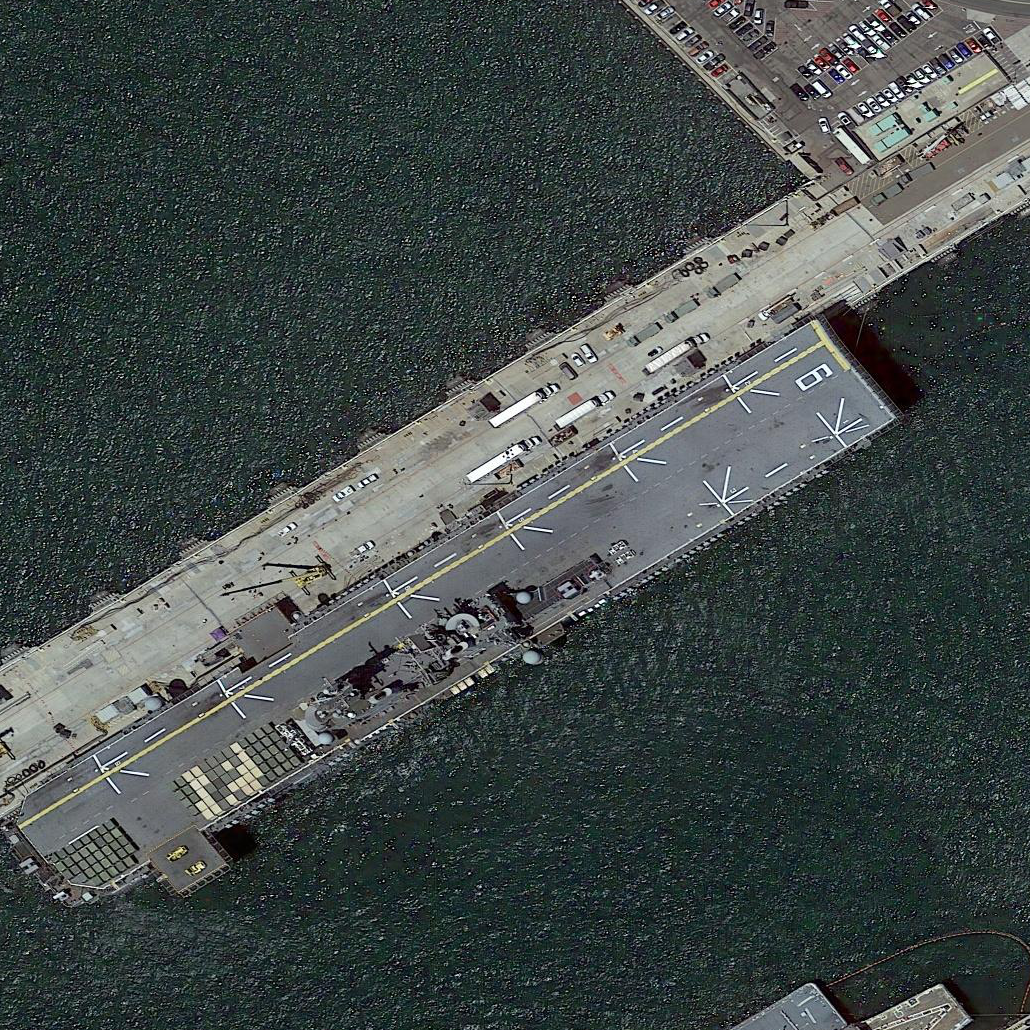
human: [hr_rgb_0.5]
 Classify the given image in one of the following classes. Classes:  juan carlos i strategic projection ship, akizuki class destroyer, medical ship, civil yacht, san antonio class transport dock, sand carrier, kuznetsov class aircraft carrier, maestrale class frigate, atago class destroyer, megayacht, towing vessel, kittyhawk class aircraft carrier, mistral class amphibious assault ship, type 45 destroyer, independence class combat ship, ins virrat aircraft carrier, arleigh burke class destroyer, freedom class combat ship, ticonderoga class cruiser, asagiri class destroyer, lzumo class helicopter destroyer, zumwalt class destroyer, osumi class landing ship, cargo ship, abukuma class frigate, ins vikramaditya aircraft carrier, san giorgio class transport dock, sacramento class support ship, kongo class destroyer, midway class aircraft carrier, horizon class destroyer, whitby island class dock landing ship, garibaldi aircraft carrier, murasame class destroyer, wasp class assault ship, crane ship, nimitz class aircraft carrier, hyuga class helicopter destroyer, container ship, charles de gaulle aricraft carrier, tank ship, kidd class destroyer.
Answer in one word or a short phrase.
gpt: Wasp class assault ship